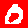
Digit: 0